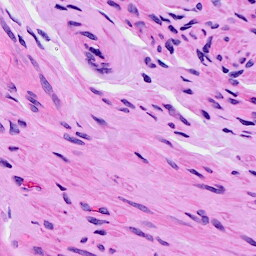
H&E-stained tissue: Ovarian